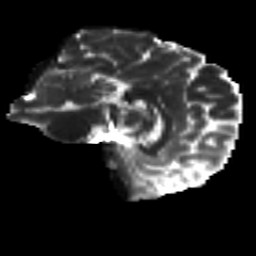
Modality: T2w
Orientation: sagittal
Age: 27
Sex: female
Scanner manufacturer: siemens
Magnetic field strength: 3 T
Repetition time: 8.8 s
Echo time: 0.085 s